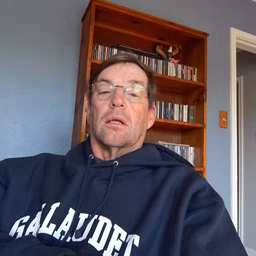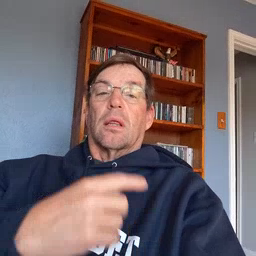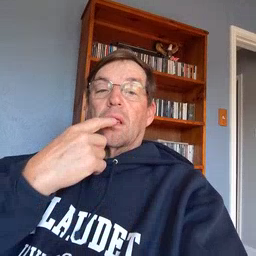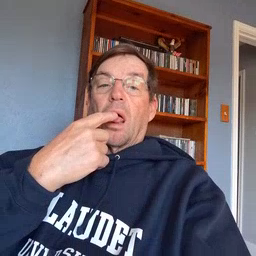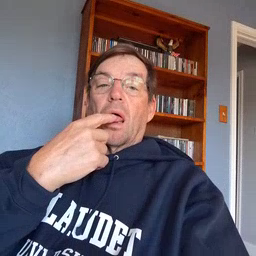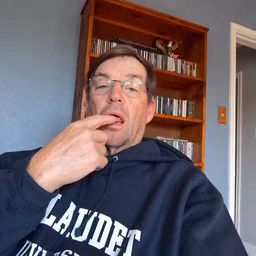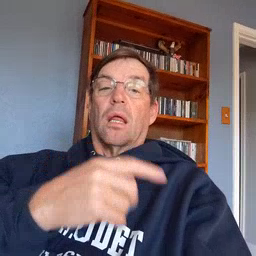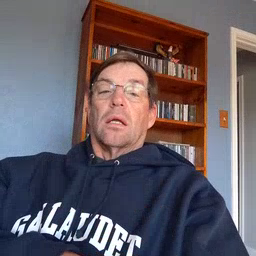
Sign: tongue